Question: Simple c program to accept and print the character.
'''
int c;
while((c=getchar())!=EOF)
{
putchar(c);
}
'''
I am not getting why it accept input when I press Ctrl+Z at the end of line
ex Hello(press Ctrl+Z)
hello (some symbol)
but it work properly after leaving a line then pressing Ctrl+Z.
And I am using Window 7

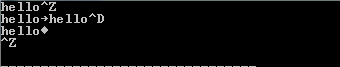
Answer: When you call 'getchar()' it in turn ends up making a 'read()' system call. The 'read()' will block until it has some characters available. The terminal driver only makes characters available when you press the return key or the key signifying end of input. At least that is what it looks like. In reality, it's more involved.
On the assumption that by ctrl-Z you mean whatever keystroke combination means "end of input", the reason is the way that the 'read()' system call works. The ctrl-D (it's ctrl-D on most Unixes) character doesn't mean "end of input", it means "send the current pending input to the application".
When you've typed something in before pressing ctrl-D, that input gets sent to the application which is probably blocked on the 'read()' system call. 'read()' fills a buffer with the input and returns the number of bytes it put in the buffer.
When you press ctrl-D without any input pending (i.e. the last thing you didwas hit 'return' or ctrl-D, the same thing happens but there are no characters, so 'read()' returns 0. 'read()' returning 0 is the convention for end of input. When 'getchar()' sees this, it returns 'EOF' to the calling program.
This answer in Stack Exchange puts it a bit more clearly
<URL>